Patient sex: F
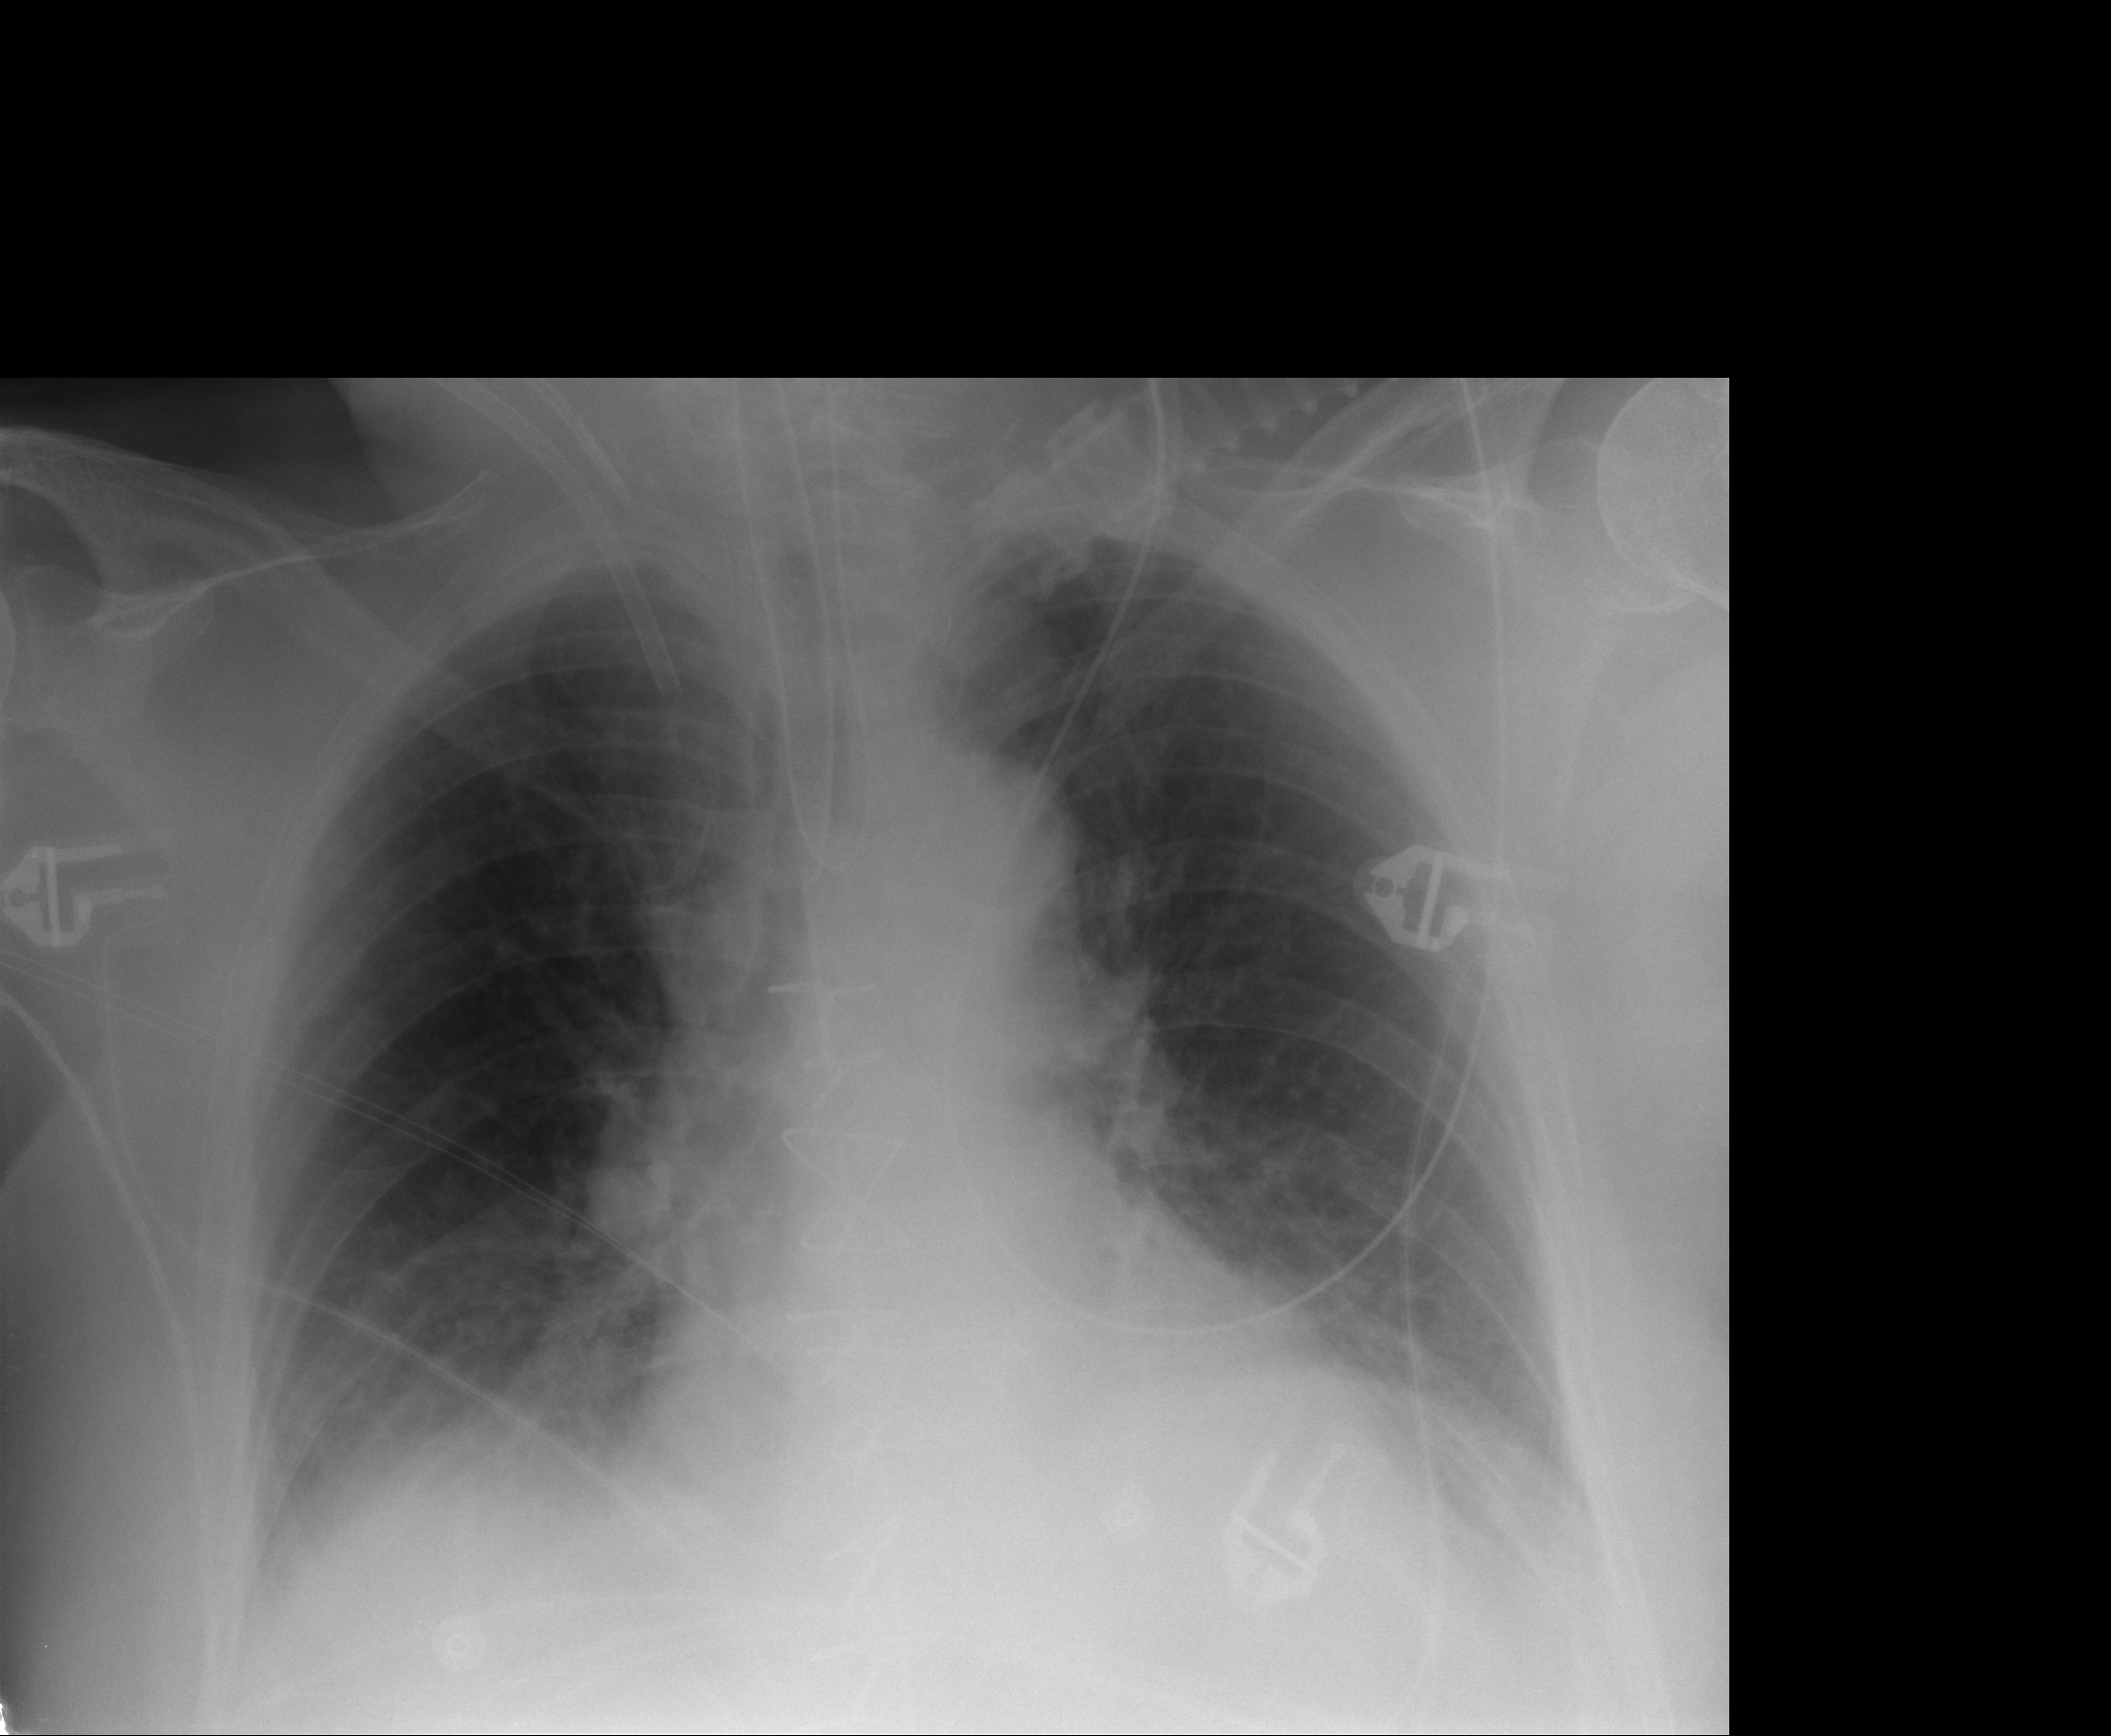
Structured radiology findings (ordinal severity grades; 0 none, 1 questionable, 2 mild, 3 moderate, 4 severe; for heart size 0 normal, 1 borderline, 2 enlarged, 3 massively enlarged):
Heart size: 1
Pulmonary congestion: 2
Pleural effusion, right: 1
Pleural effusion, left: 1
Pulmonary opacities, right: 0
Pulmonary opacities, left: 0
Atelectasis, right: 1
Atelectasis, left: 1